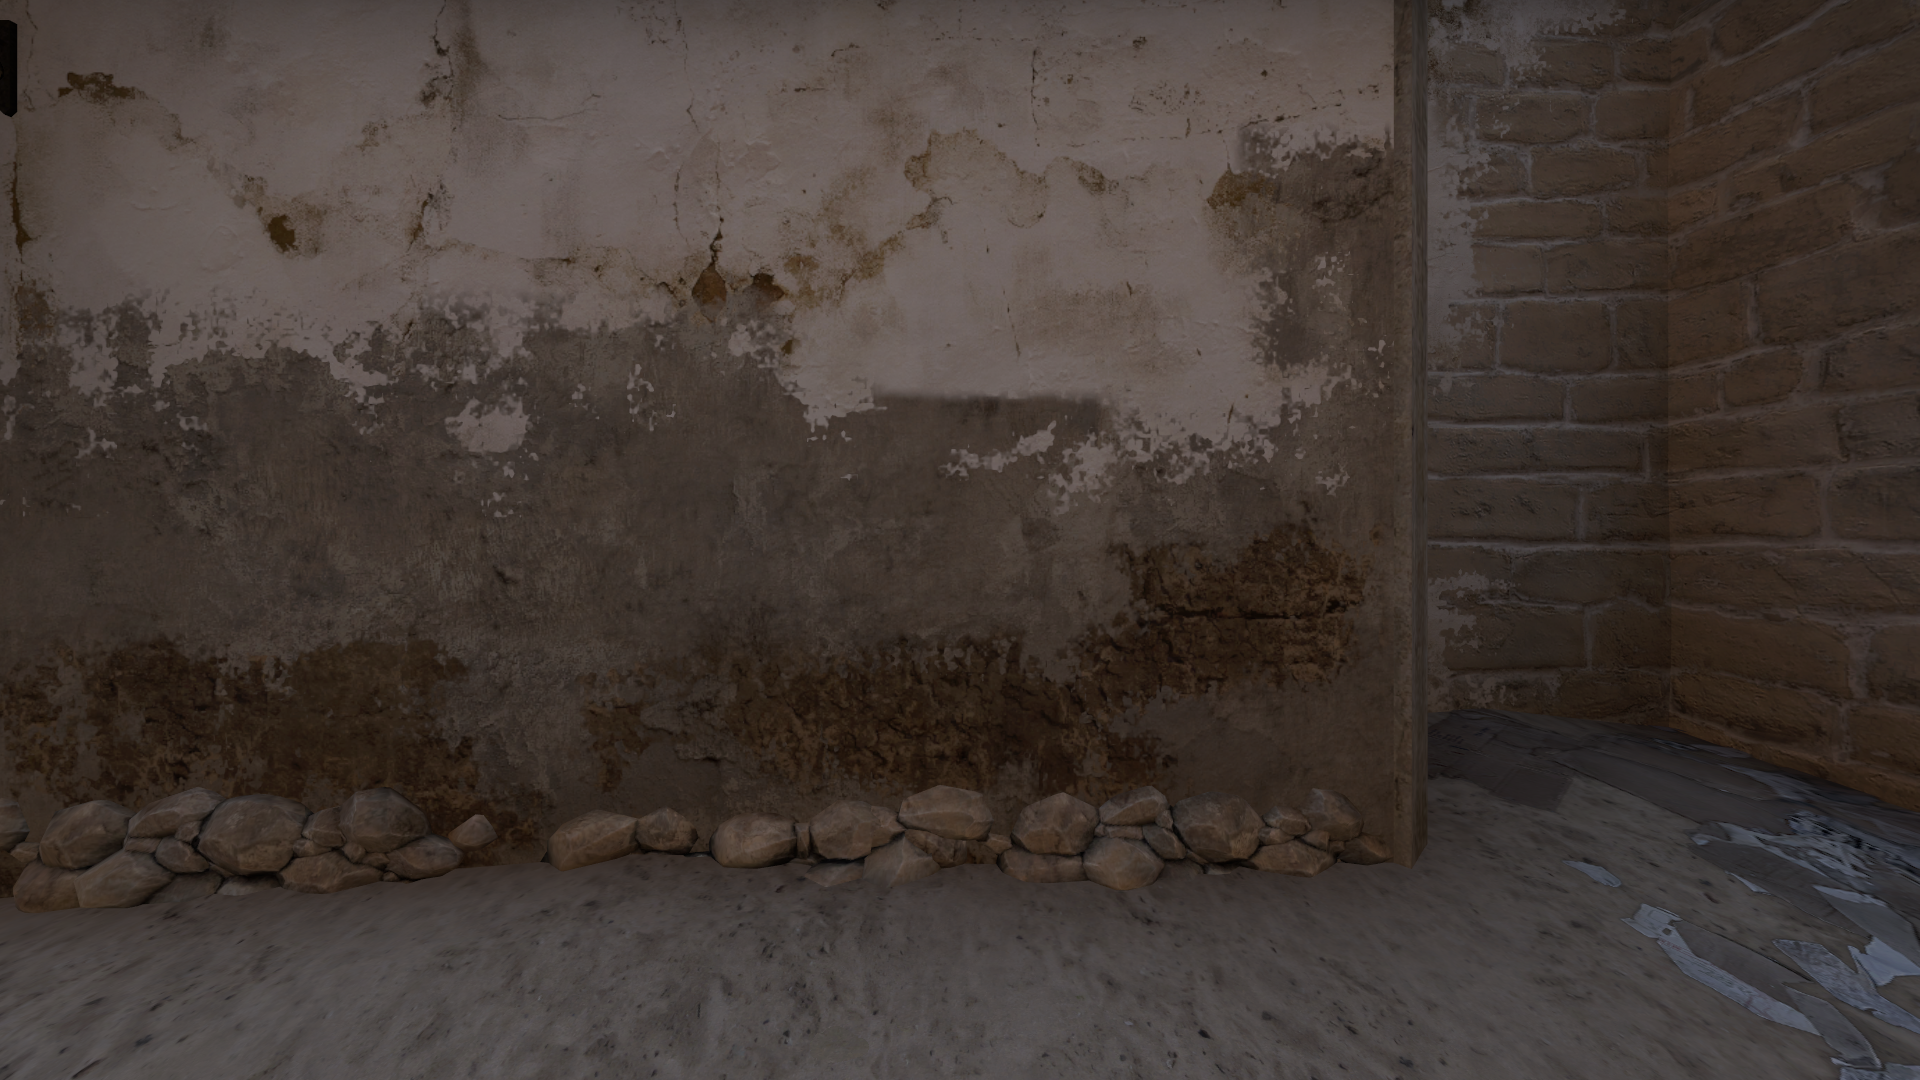
Map: de_mirage